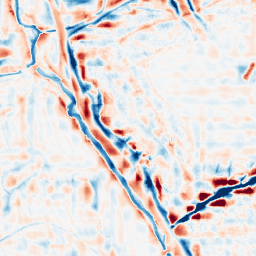
Category: wavelet
Decomposition family: wavelet_reverse_biorthogonal
Decomposition parameters: wavelet: rbio1.3
level: 4
Upsampling method: regularized
Upsampling parameters: scale: 4
lambda_reg: 0.001
Upsampling scale: 4